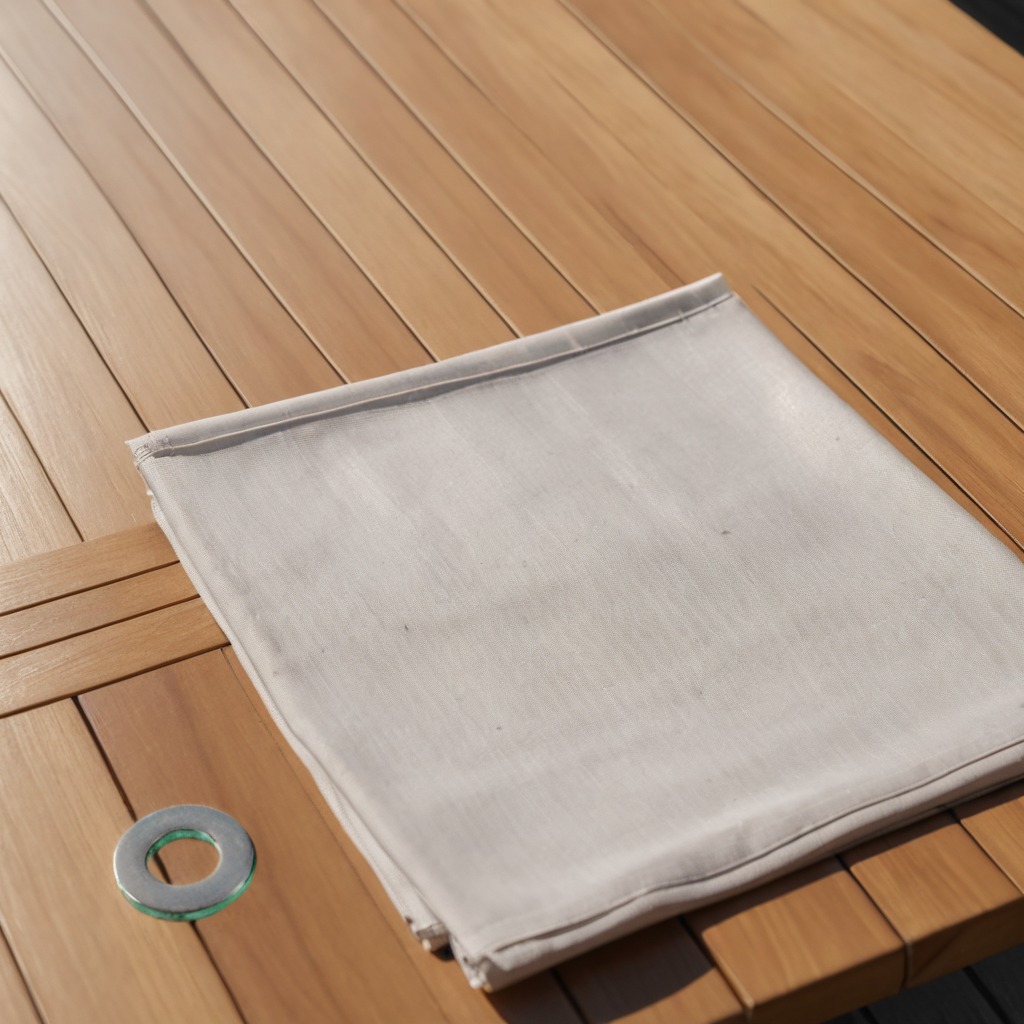
A flat metal washer lying on the wooden table.